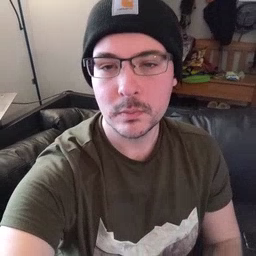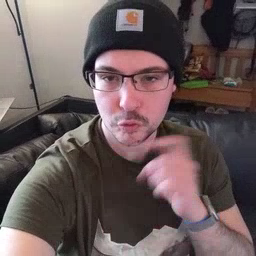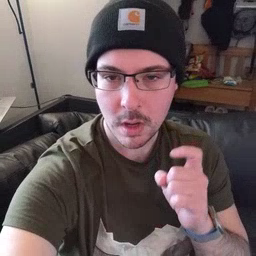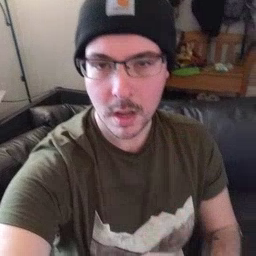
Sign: dry